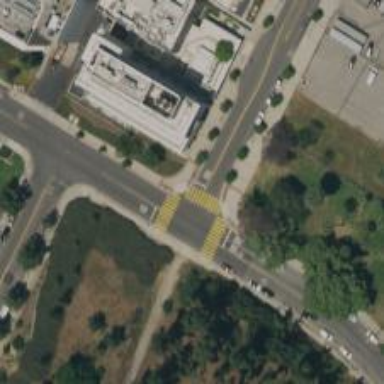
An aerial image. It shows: Stop road.